Question: I am working on improving my skills in python and I am stumped with one part of the course material. We were given the challenge to create a program that asks the user for half of the size of a "diamond" and prints the attached image, two diamonds with a single space in between them. I was able to get a single diamond but cannot figure out how to print two, can someone help out, attached is my code.

'''
def Diamond(rows):
n = 0
for i in range(1, rows + 1):
# loop to print spaces
for j in range (1, (rows - i) + 1):
print(end = " ")
# loop to print star
while n != (2 * i - 1):
print("*", end = "")
n = n + 1
n = 0
# line break
print()
k = 1
n = 1
for i in range(1, rows):
# loop to print spaces
for j in range (1, k + 1):
print(end = " ")
k = k + 1
# loop to print star
while n <= (2 * (rows - i) - 1):
print("*", end = "")
n = n + 1
n = 1
#line break
print()
# number of rows input
rows = int(input("Please enter the size of half of a diamond: "))
Diamond(rows)
'''
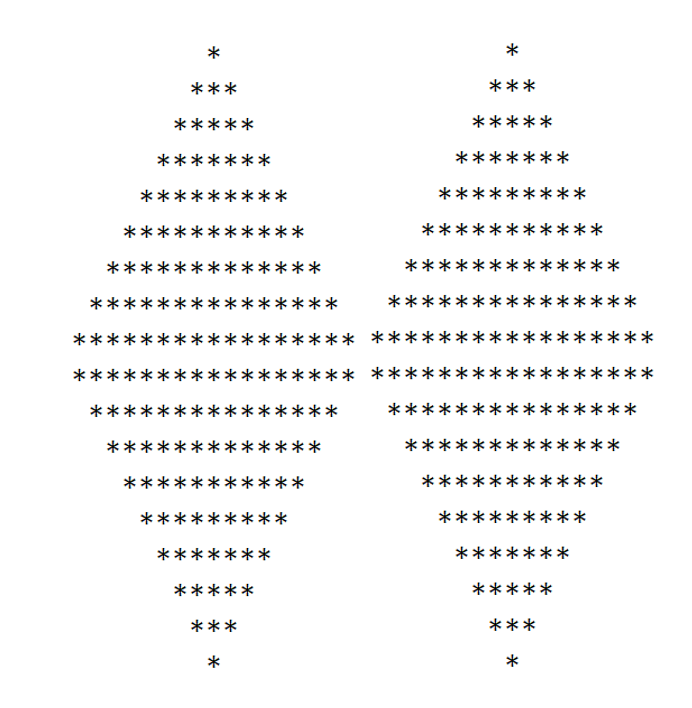
Answer: I'd keep it simple and just the row you've just generated to create the 2nd diamond:
'''
def generateRow(rowIdx, maxNumOfAsterisks):
expectedAsterisks = 1 + 2 * rowIdx
halfNumOfSpaces = int((maxNumOfAsterisks - expectedAsterisks) / 2)
rowString = ""
rowString += (" " * halfNumOfSpaces)
rowString += ("*" * expectedAsterisks)
rowString += (" " * halfNumOfSpaces)
rowString += " " + rowString # Append the same row to generate the 2nd diamond
return rowString
def printDiamond(halfSize):
maxNumOfAsterisks = 1 + 2 * (halfSize - 1)
for rowIdx in range(halfSize):
print(generateRow(rowIdx, maxNumOfAsterisks))
for rowIdx in range(halfSize-1, -1, -1):
print(generateRow(rowIdx, maxNumOfAsterisks))
printDiamond(5)
'''
Sample output would be:
'''
* *
*** ***
***** *****
******* *******
********* *********
********* *********
******* *******
***** *****
*** ***
* *
'''